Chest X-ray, PA view. Patient: 55 years old, sex M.
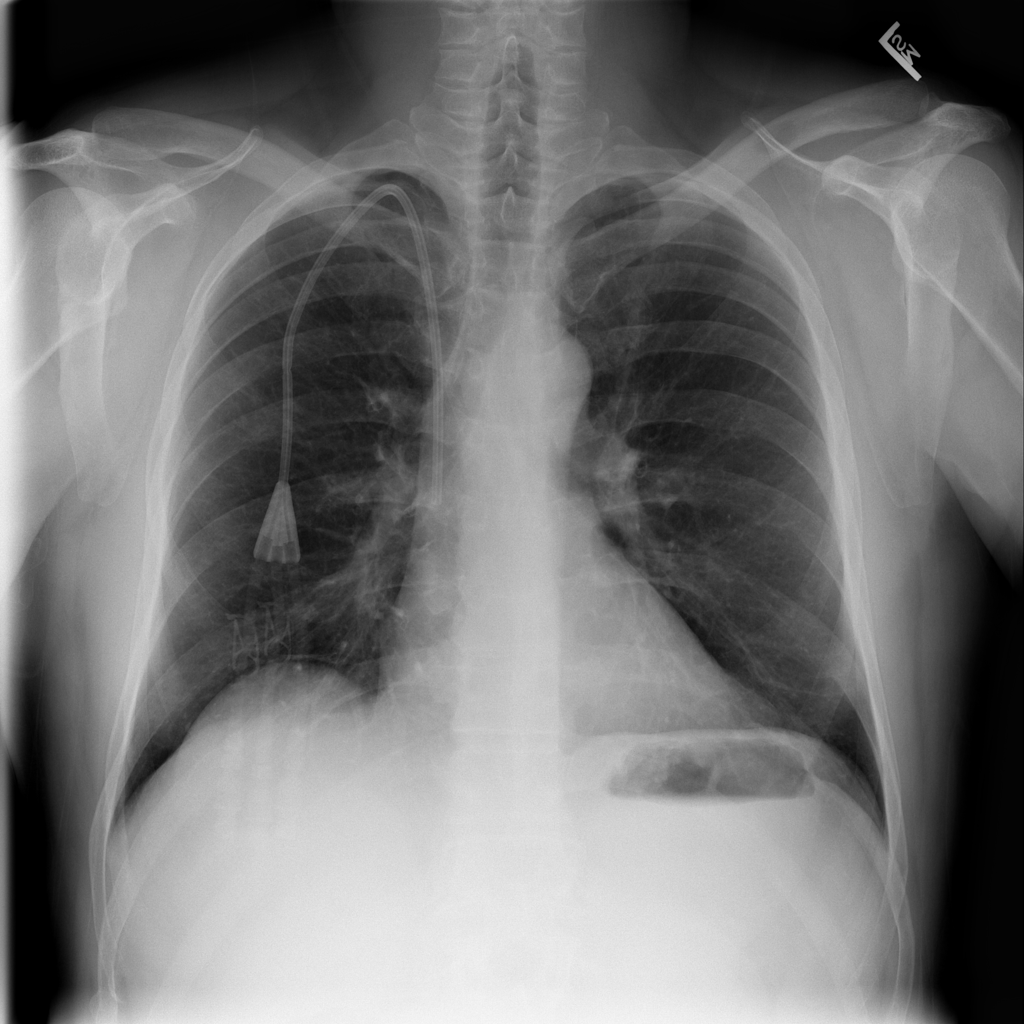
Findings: Infiltration